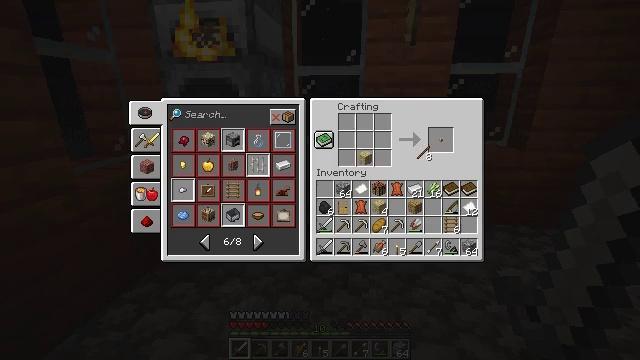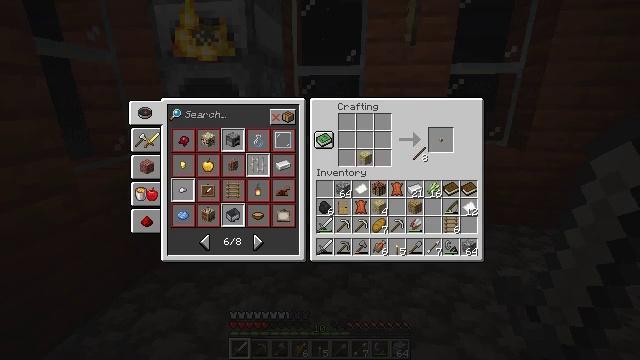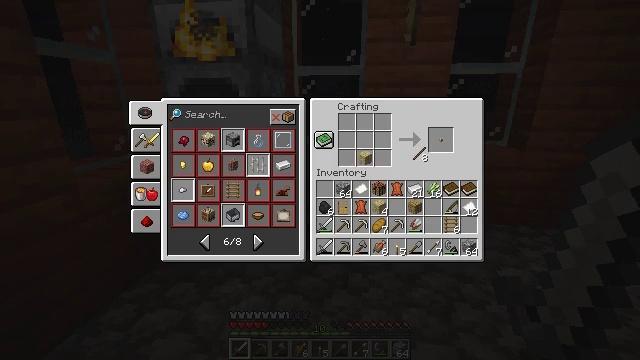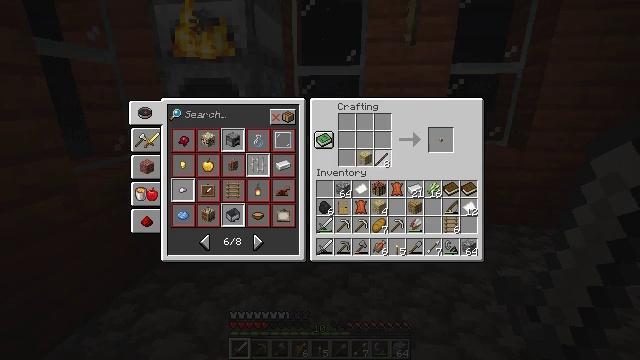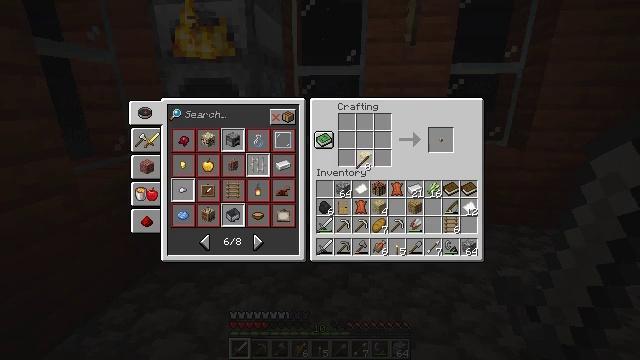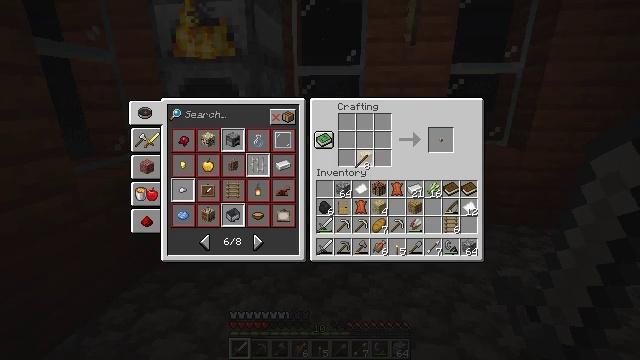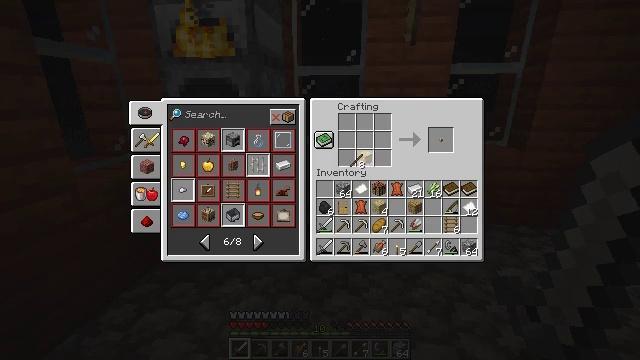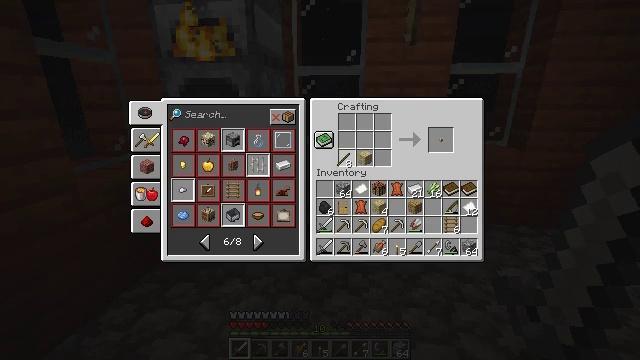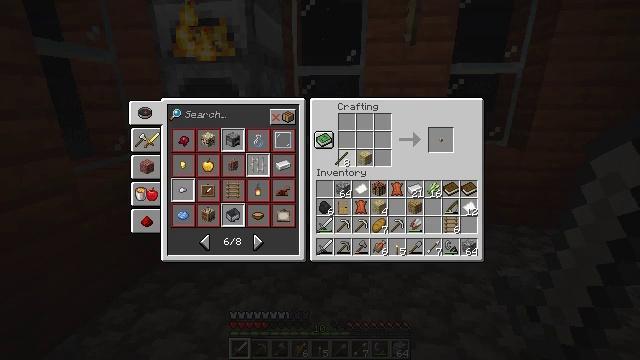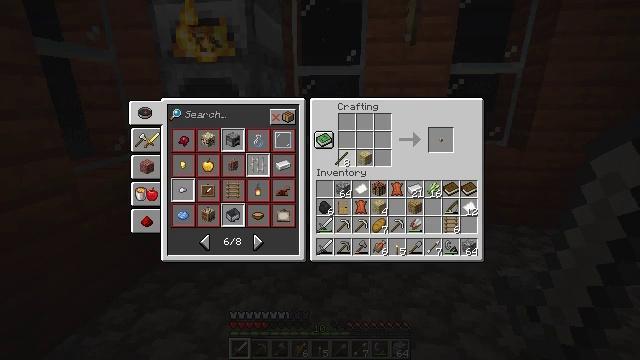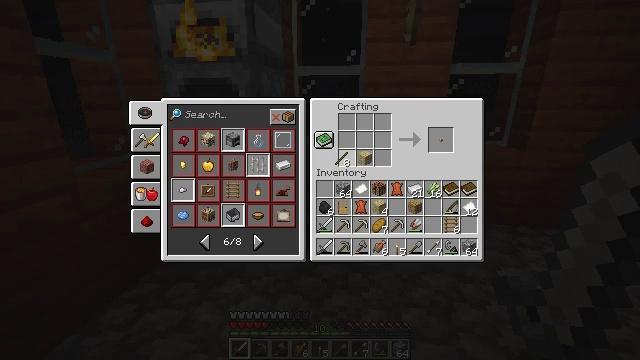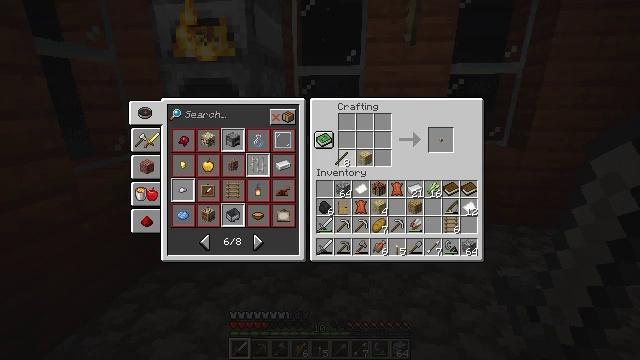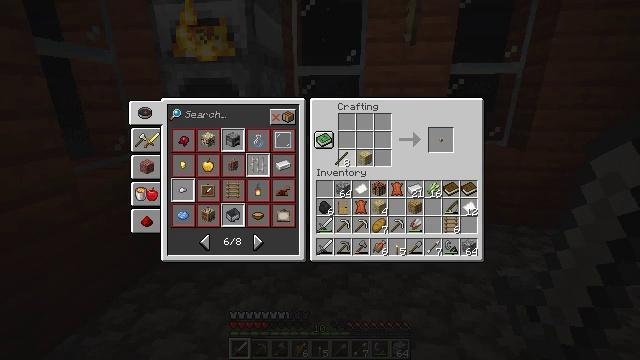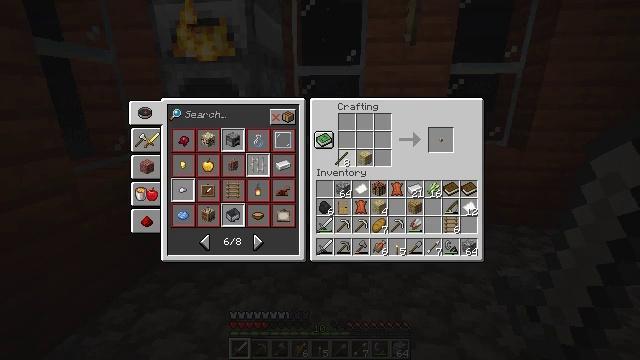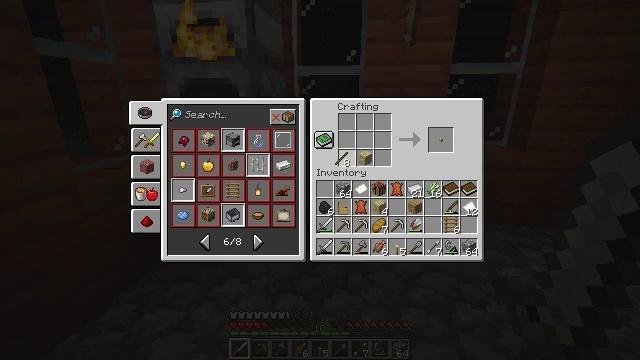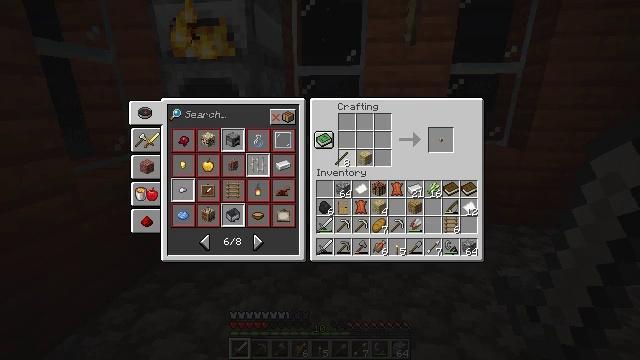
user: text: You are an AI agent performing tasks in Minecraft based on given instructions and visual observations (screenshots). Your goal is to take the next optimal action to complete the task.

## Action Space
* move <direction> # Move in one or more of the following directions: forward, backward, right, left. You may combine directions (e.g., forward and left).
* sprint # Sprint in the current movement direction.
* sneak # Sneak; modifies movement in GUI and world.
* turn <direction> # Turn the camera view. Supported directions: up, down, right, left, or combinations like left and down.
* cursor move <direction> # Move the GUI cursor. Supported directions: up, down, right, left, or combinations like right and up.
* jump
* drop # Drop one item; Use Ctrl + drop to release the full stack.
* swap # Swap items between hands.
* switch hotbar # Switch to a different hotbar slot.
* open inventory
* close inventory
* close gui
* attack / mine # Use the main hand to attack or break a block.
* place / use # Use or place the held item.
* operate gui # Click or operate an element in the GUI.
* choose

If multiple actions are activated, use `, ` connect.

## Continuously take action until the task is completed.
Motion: motion action
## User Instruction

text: Make an item frame in the crafting table.
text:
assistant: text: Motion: no_op
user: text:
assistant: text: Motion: no_op
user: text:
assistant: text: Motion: turn left
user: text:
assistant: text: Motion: turn left
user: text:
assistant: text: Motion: no_op
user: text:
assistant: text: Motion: no_op
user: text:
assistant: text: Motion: turn left
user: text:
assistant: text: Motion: no_op
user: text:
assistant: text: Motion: no_op
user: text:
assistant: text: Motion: no_op
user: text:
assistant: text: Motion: no_op
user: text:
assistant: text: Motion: no_op
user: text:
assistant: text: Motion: no_op
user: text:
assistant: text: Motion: no_op
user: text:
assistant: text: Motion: no_op
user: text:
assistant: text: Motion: no_op
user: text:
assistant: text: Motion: no_op
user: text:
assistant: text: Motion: no_op
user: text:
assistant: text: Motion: no_op
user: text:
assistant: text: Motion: no_op
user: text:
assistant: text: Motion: no_op
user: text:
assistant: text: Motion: no_op
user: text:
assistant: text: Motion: no_op
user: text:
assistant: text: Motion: no_op
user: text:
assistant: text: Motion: no_op
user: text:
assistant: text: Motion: no_op
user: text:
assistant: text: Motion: no_op
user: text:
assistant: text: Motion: no_op
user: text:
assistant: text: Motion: no_op
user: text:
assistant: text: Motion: no_op